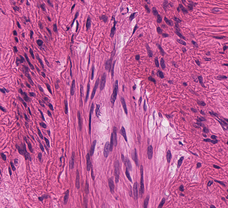
Tumor epithelial tissue: no
Tumor-associated stroma tissue: yes
Normal tissue: no